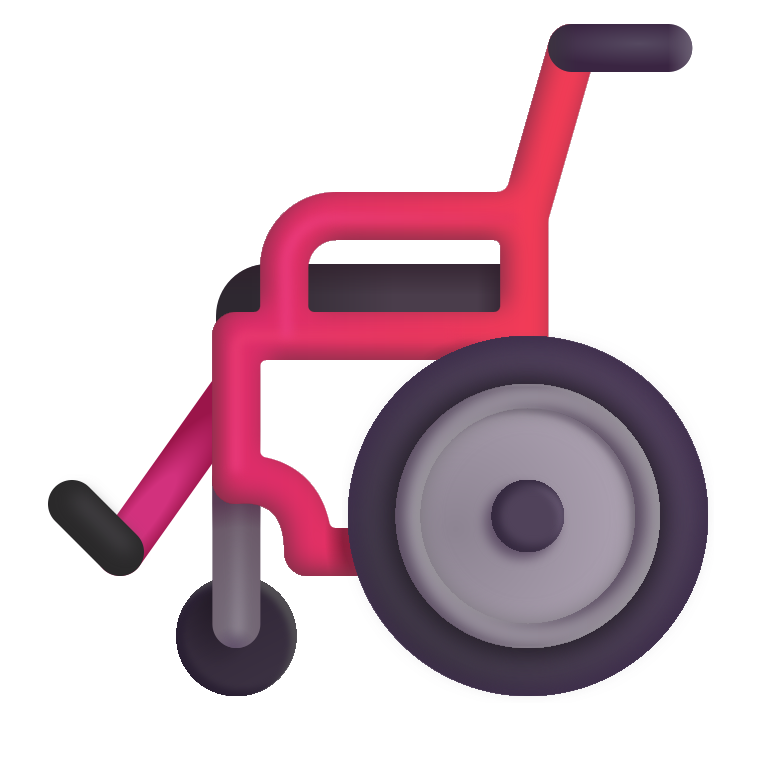
manual wheelchair color